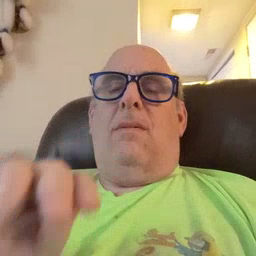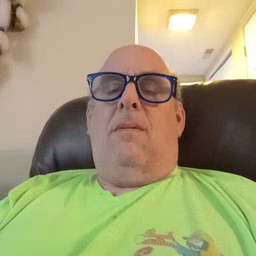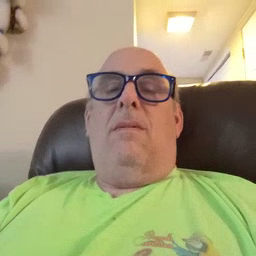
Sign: no